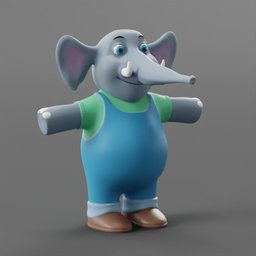
Label: decoration